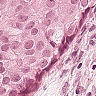
Metastatic tissue present: yes